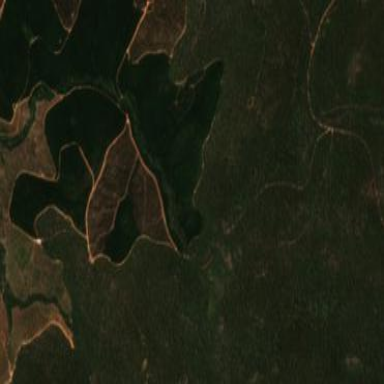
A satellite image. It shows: Plantation of evergreen needle-leaved forest.